Field crop: maize
Growth stage: 2
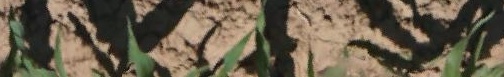
Species: maize